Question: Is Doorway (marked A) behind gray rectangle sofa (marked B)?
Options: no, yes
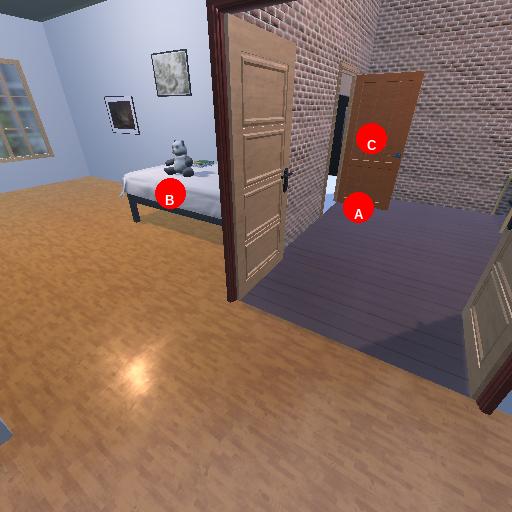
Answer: no